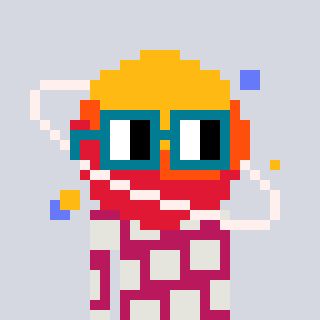
a pixel art character with square dark green glasses, a saturn-shaped head and a darkpink-colored body on a cool background